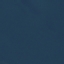
Label: SeaLake